Question: Right now I have this file structure
'''
server-
|
|css-
| |bad.css
|
|html-
| |bad.html
|
|jpg-
| |bad.jpg
|
|server.py
'''
this is bad.css:
'''
body
{
background-image:url('bad.jpg');
background-repeat:no-repeat;
background-position:right top;
margin-right:200px;
}
'''
this is bad.html:
'''
<html>
<head>
<link rel="stylesheet" type="text/css" href="bad.css">
</head>
<body>
<h1>This isn't a thing!</h1>
<p>You must be mistaken. But <a href="/index">here</a> is where you can find your way again.</p>
</body>
</html>
'''
this is the relevant part of server.py
'''
from BaseHTTPServer import BaseHTTPRequestHandler as Handler
from mime types import guess_type
class MyHandler(Handler):
def do_GET(self):
print self.path
print self.headers
extensions = ['html', 'css', 'jpg']
fname = self.path
for ext in extensions:
if fname.endswith(ext):
fname = ext + fname
break
if fname.split('/')[0] == '':
fname = 'html/bad.html'
mimetype = guess_type(fname)[0]
print fname
data = open(fname, 'rb')
self.send_response(200)
self.send_header('Content-type', mimetype)
self.end_headers()
self.wfile.write(data.read())
data.close()
'''
My updated code should have fixed it, but now my browser doesn't render it at all, it just shows html code.

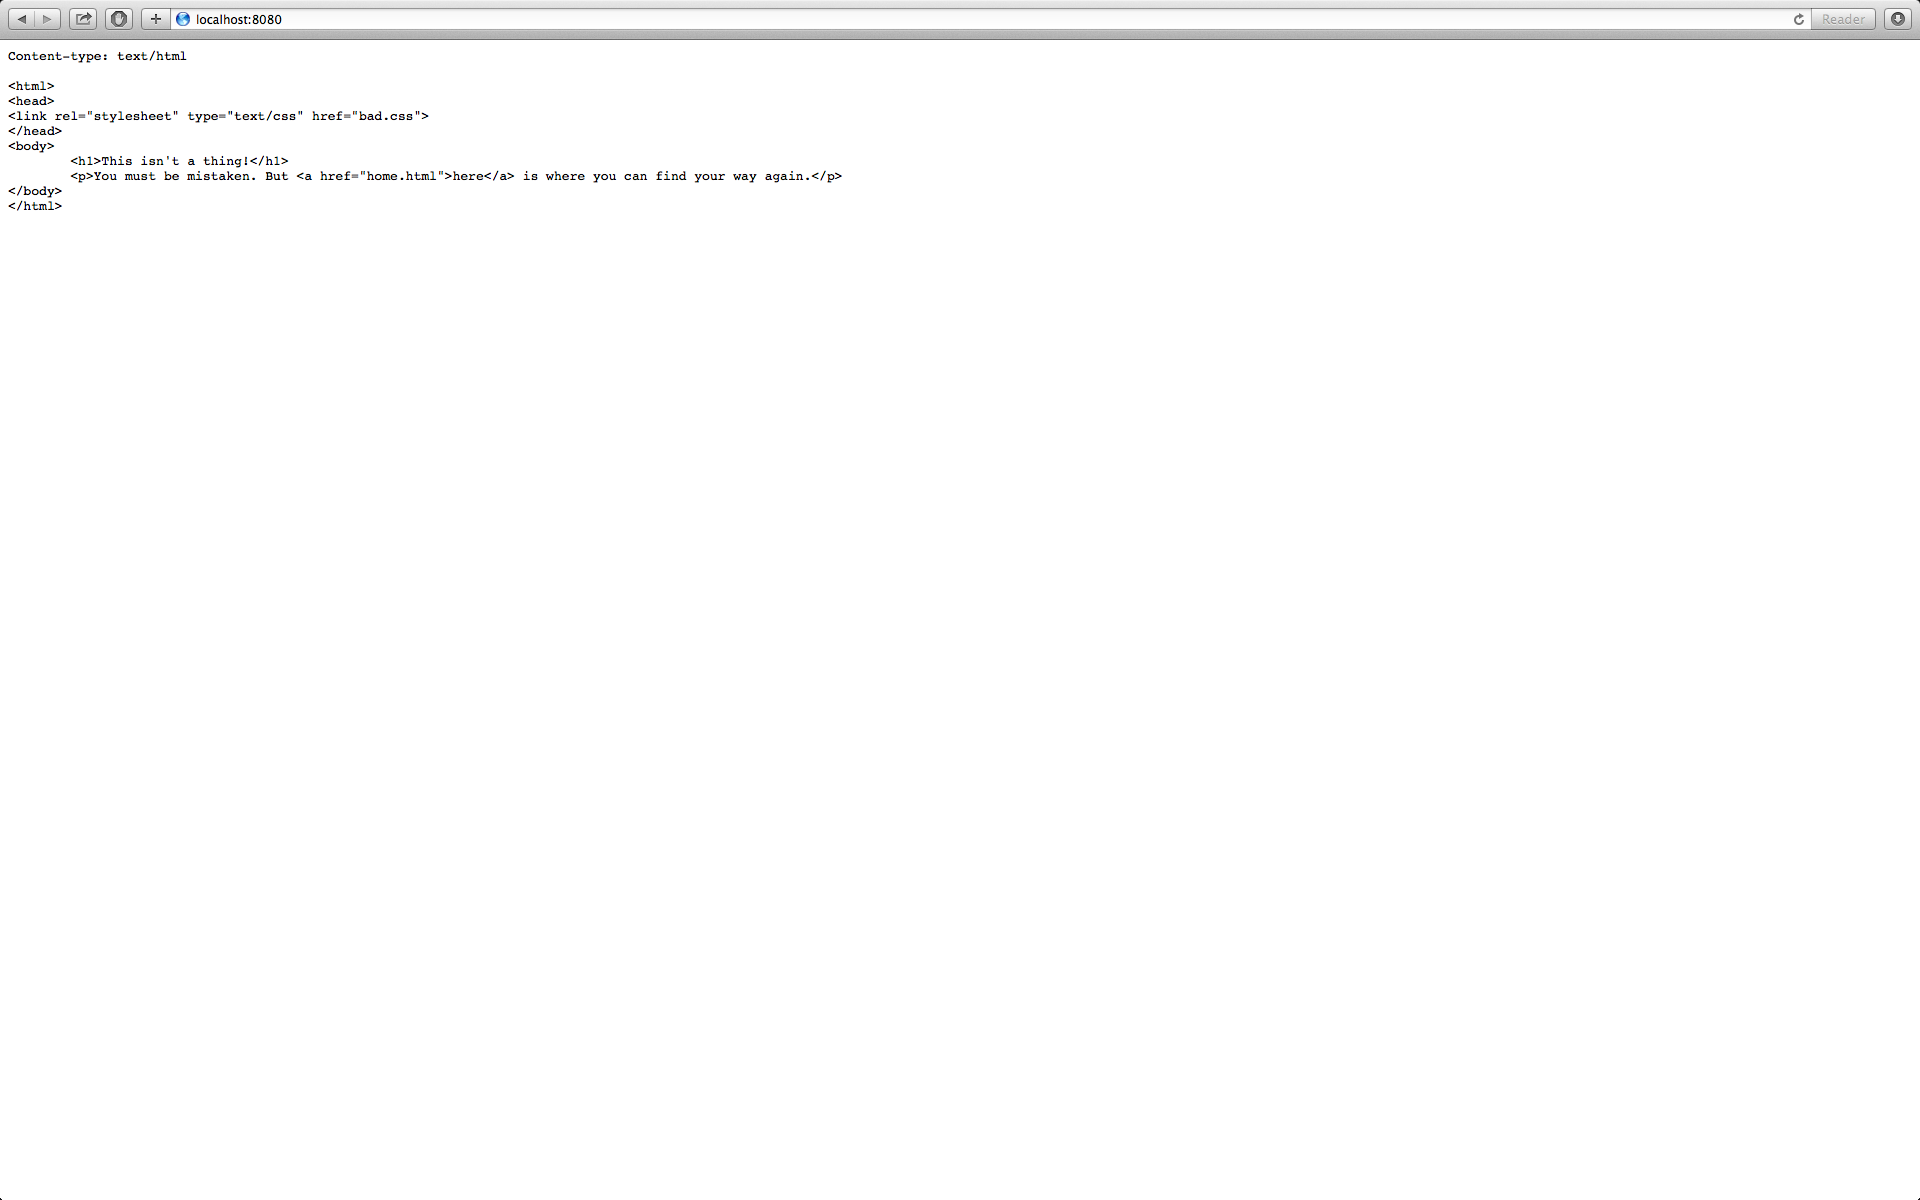
Answer: The reason why your css and images won't load is because your handler doesn't know how to handle the request(s) for those files. Here is a simple example copied (and tweaked abit) from nosklo's answer in the question you linked to.
'''
def do_GET(self):
try:
if self.path in ("", "/"):
filepath = "html/bad.html"
else:
filepath = self.path.lstrip("/")
f = open(os.path.join('.', filepath), "rb")
except IOError:
self.send_error(404,'File Not Found: %s ' % filepath)
else:
self.send_response(200)
#this part handles the mimetypes for you.
mimetype, _ = mimetypes.guess_type(filepath)
self.send_header('Content-type', mimetype)
self.end_headers()
for s in f:
self.wfile.write(s)
'''
You will have to change the css link in your html from
'''
<link rel="stylesheet" type="text/css" href="../css/bad.css">
'''
to
'''
<link rel="stylesheet" type="text/css" href="/css/bad.css">
'''